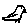
Label: bird